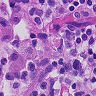
Metastatic tissue present: no